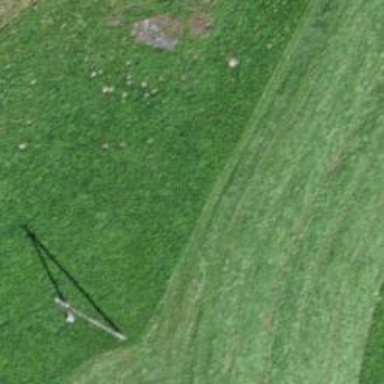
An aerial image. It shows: Path covered with grass.